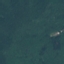
Land use / land cover: Forest